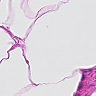
Metastatic tissue present: no